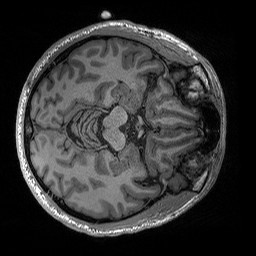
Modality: T1w
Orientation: axial
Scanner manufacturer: siemens
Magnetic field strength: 3 T
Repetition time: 2.3 s
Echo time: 0.00294 s